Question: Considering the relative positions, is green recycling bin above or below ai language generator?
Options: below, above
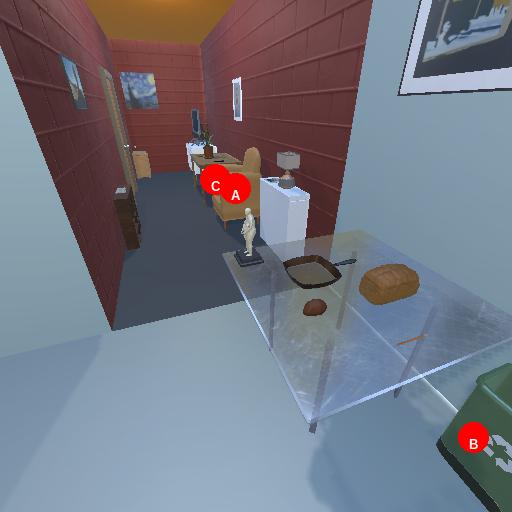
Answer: below